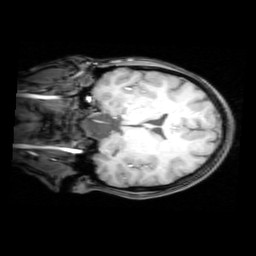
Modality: T1w
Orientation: coronal
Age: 20
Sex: female
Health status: healthy
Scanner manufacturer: philips
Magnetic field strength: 3 T
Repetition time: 0.012 s
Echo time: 0.0037 s